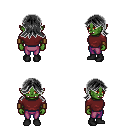
a pixel art fantasy rpg character, female body template, orc, green skin, maroon long-sleeve shirt, magenta pants, gray loose hair, leather bracers, black shoes, four views (front, back, left, right), 2x2 character sprite sheet, small pixel art, hard edges, no anti-aliasing